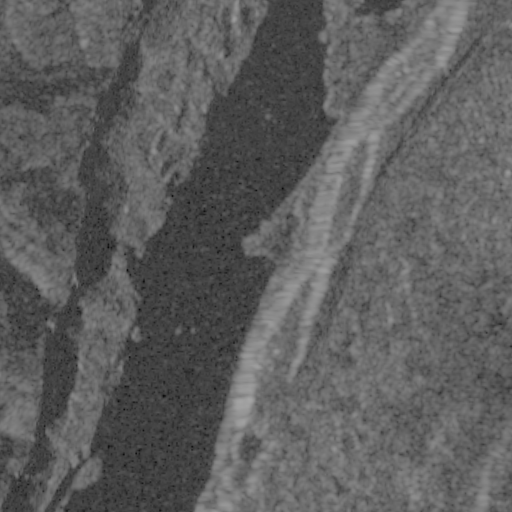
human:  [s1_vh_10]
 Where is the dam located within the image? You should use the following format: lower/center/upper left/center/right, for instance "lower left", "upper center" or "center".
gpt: The dam is located in the upper right of the image.
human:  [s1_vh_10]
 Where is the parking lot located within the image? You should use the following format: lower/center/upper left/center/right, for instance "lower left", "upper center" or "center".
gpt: The parking lot is located in the upper right of the image.
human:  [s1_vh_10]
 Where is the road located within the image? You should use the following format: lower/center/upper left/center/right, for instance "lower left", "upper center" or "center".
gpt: There is no road in the image.

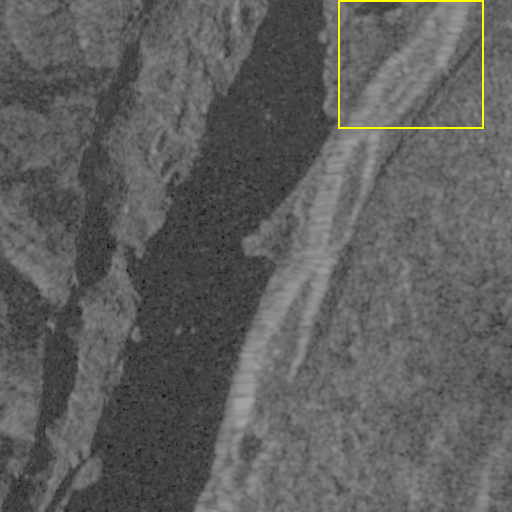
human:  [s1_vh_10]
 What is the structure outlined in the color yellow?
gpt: The structure outlined in yellow is a park.
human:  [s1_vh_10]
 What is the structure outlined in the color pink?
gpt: There is no pink outline.